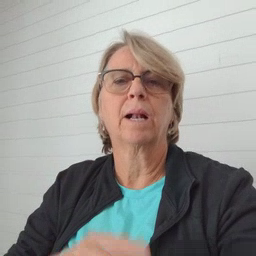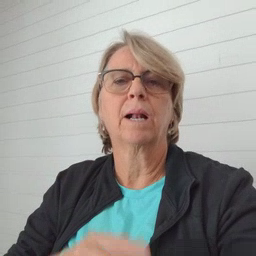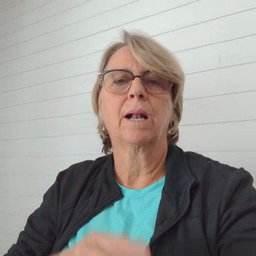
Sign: bed